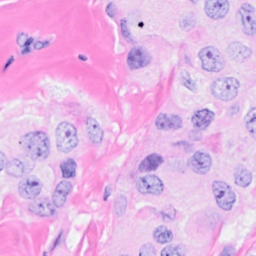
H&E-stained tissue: Breast